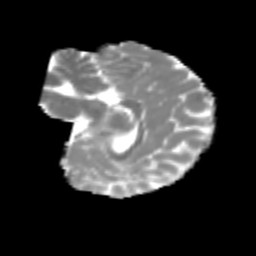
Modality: MD
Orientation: sagittal
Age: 6
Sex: female
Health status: healthy